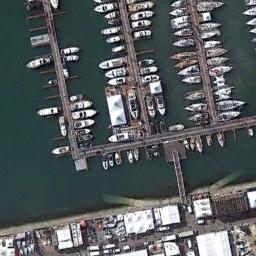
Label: harbor